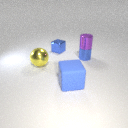
small purple metal cylinder above small blue metal cylinder